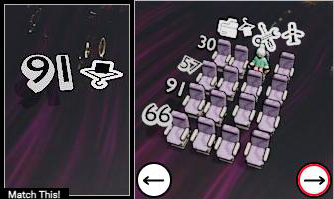
Task: seats
Answer: no